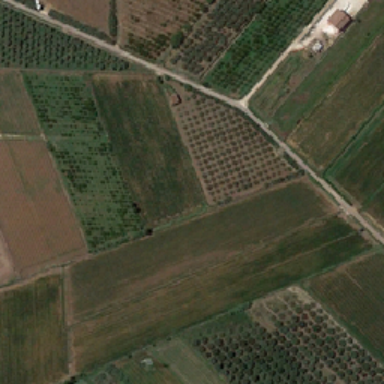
There is an expressway on the farm .